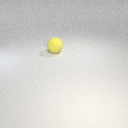
large yellow rubber sphere